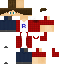
A male human skin with medium skin, wearing brown long hair dressed in a red tshirt and red pants, featuring a closed mouth.